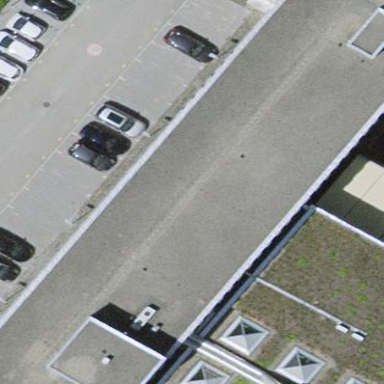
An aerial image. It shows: Part of building.